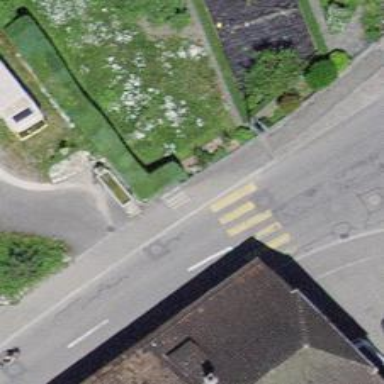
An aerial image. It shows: Zebra crossing on the road.